Interaction volume radius: 10 \u00c5
Interaction volume height: 10 \u00c5
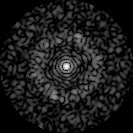
Disorder parameter: 0.8431